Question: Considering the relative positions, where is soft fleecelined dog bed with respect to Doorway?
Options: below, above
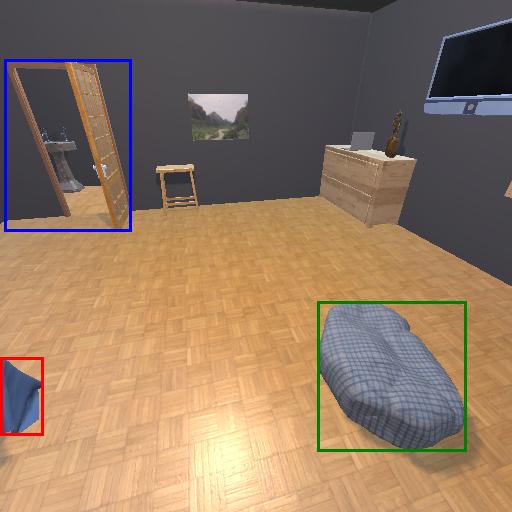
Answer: below